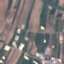
Land use / land cover class: PermanentCrop